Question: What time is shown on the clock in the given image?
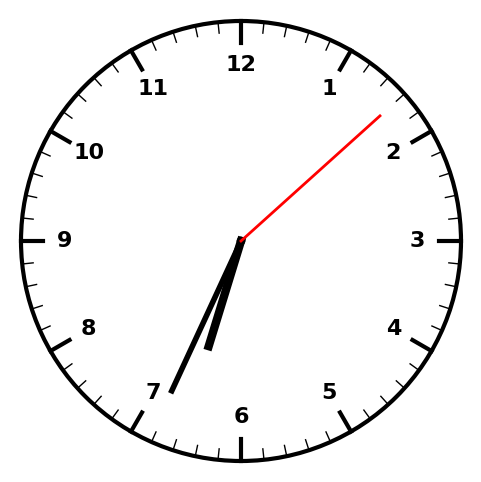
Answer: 06:34:08